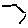
Label: hexagon